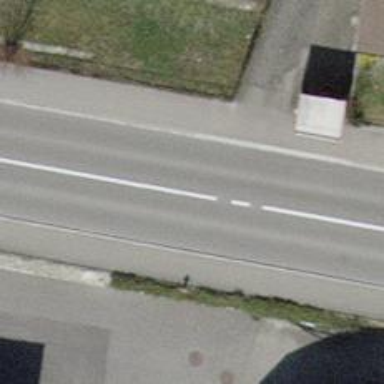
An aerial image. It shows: Public transport stop position.